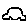
Label: car